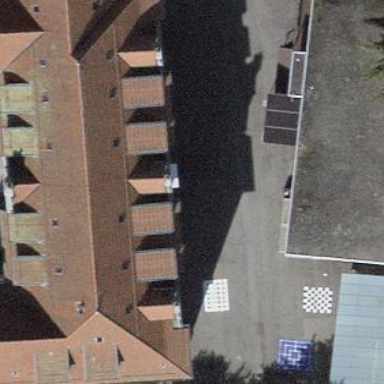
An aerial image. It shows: School.